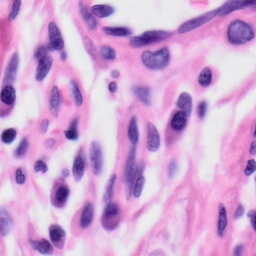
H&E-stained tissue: Skin